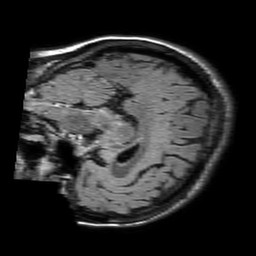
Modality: FLAIR
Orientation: sagittal
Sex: female
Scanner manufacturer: philips
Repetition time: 11 s
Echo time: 0.125 s